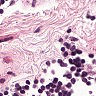
Metastatic tissue present: no